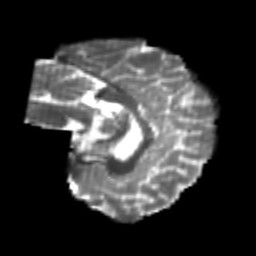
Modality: T2w
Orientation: sagittal
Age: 24
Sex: female
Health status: healthy
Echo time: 0.074 s